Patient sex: M
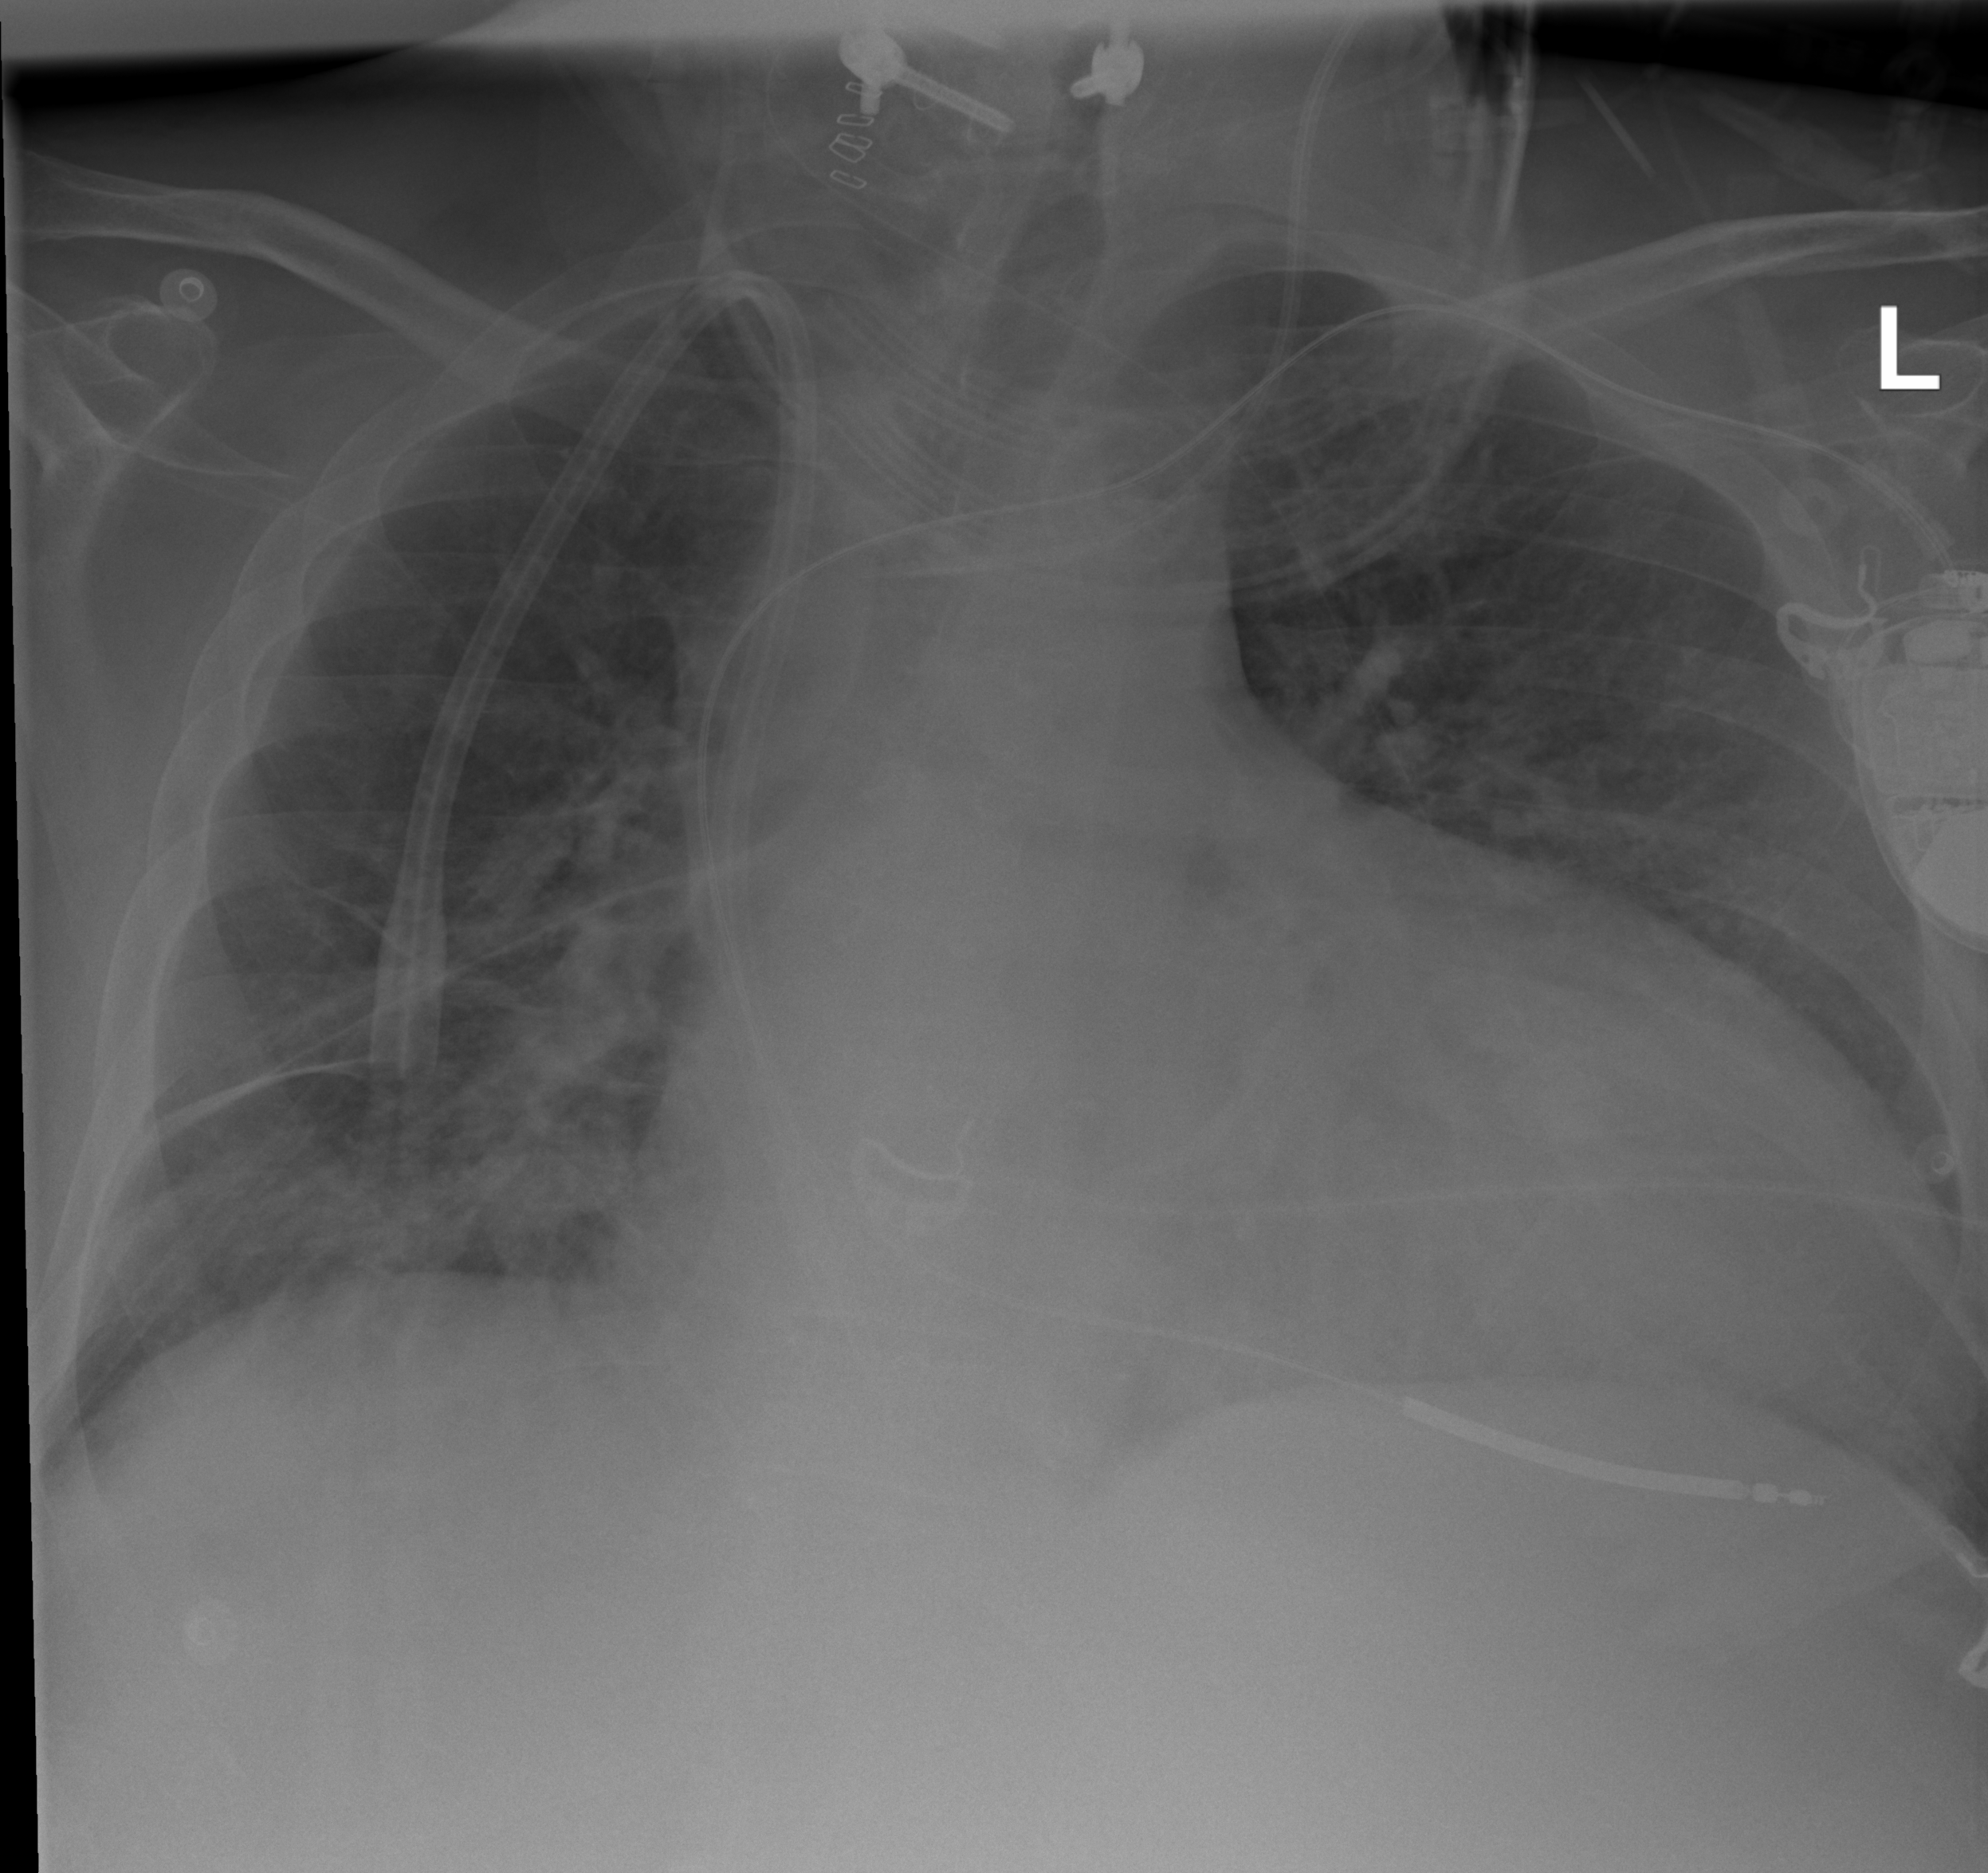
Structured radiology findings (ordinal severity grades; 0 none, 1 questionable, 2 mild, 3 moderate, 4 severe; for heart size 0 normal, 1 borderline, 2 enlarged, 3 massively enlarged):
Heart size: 3
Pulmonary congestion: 2
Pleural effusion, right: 1
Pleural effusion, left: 0
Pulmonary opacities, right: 0
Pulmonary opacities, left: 0
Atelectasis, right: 2
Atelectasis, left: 1